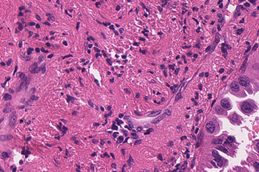
Tumor epithelial tissue: yes
Tumor-associated stroma tissue: yes
Normal tissue: no